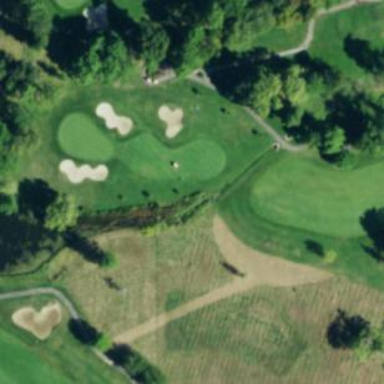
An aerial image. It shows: View of golf hole.